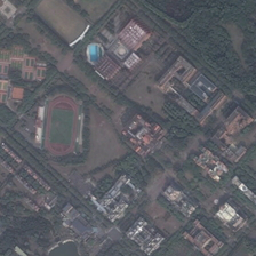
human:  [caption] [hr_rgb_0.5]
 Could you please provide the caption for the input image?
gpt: Playgrounds, many buildings and swimming pools have light blue sea water.

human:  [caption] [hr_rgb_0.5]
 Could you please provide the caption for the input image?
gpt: A pool surrounded by many dark green plants with black water on one side.

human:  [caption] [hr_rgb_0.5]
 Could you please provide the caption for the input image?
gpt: A dark swimming pool surrounded by many dark green plants.

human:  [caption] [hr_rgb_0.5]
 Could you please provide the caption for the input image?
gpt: Playgrounds, many buildings and swimming pools have light blue water.

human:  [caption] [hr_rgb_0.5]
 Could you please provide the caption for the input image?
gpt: A playground, many buildings and a swimming pool with light blue water.